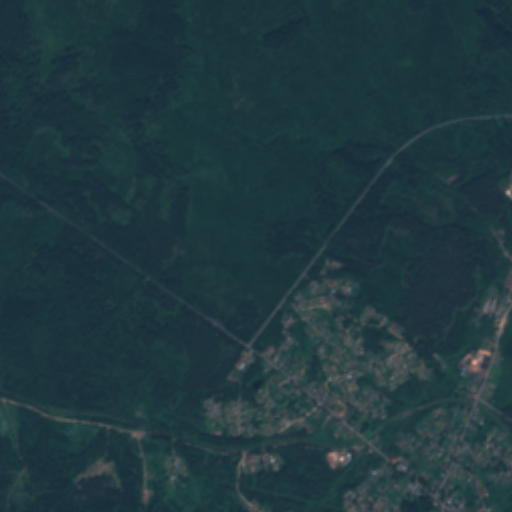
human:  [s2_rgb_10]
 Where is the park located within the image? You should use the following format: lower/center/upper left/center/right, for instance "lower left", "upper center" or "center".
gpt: The park is located in the lower of the image.
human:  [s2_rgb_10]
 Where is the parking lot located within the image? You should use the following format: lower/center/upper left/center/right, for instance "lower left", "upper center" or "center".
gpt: The parking lot is located in the center of the image.
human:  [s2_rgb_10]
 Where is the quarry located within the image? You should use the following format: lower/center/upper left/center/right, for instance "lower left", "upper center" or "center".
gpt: The quarry is located in the center right of the image.
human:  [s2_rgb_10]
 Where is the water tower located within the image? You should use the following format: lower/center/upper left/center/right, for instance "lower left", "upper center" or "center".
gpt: The water tower is located in the lower right of the image.
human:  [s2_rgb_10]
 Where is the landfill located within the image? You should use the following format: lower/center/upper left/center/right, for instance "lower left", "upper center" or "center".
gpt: There is no landfill in the image.